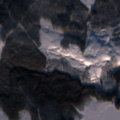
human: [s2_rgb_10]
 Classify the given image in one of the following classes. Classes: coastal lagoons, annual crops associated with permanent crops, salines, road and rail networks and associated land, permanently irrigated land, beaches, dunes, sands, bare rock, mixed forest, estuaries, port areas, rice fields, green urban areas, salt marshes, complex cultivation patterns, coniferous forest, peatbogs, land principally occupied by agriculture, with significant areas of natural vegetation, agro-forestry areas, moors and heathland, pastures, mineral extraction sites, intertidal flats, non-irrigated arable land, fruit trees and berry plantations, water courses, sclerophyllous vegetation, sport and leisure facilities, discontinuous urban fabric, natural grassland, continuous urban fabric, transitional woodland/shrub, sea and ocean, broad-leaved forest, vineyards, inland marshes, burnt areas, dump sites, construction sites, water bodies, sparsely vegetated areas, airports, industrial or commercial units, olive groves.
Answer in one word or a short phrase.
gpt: coniferous forest, mixed forest, transitional woodland/shrub, peatbogs, water bodies